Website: macys
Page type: customer-info-address
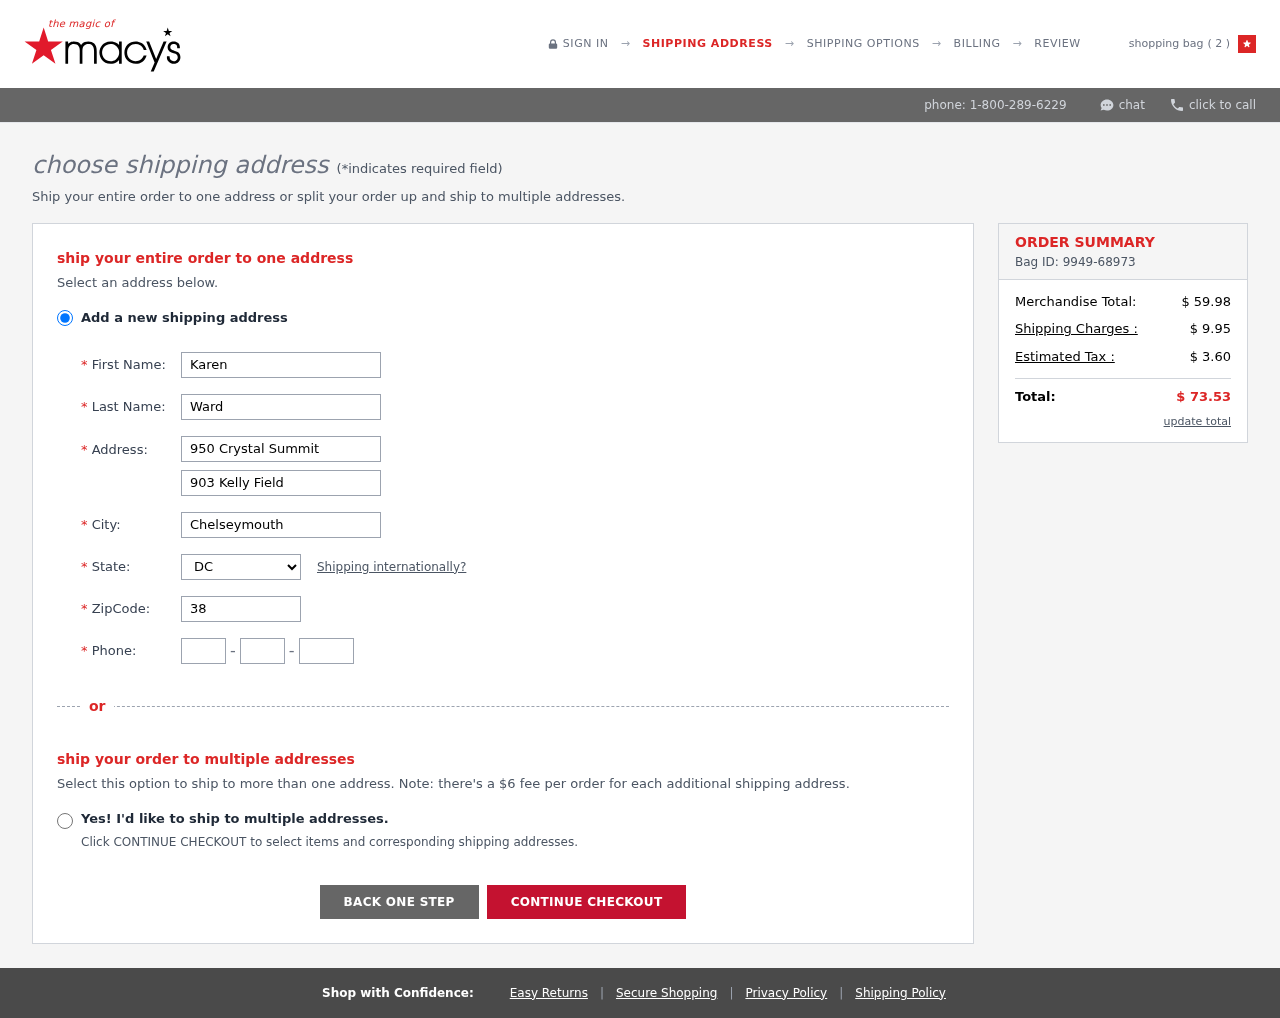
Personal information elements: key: PII_CITY
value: Chelseymouth
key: PII_FIRSTNAME
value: Karen
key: PII_LASTNAME
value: Ward
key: PII_PHONE_AREA
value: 201
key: PII_PHONE_PREFIX
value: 967
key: PII_PHONE_SUFFIX
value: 5069
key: PII_POSTCODE
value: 38418
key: PII_STATE_ABBR
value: DC
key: PII_STREET
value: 950 Crystal Summit
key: PII_STREET2
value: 903 Kelly Field
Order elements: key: ORDER_NUM_ITEMS
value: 2
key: ORDER_ID
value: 9949-68973
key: ORDER_SUBTOTAL
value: $ 59.98
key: ORDER_SHIPPING_COST
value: $ 9.95
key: ORDER_TAX
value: $ 3.60
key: ORDER_TOTAL
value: $ 73.53